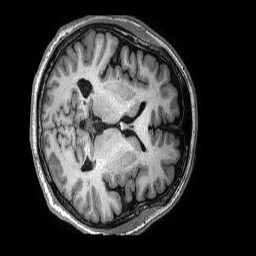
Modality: T1w
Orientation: axial
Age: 63
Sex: male
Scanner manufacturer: philips
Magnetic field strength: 3 T
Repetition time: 0.00662 s
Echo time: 0.002962 s